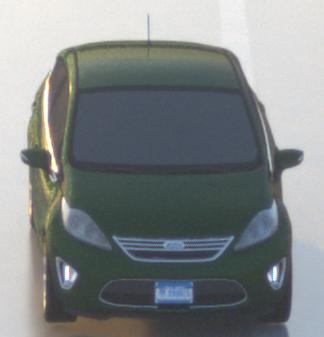
Make: Ford
Model: Fiesta
Detailed model: ’09 Sedan (seventh series)
Model produced from: 2010
Model produced until: 2017
Doors: 4
Color: green
Road condition: wet road
Daytime: sunrise or sunset
Contrast: medium contrast